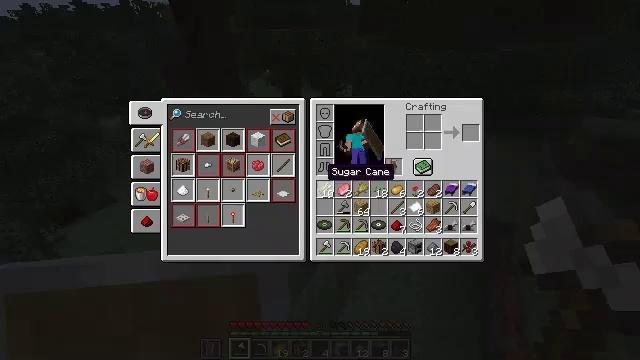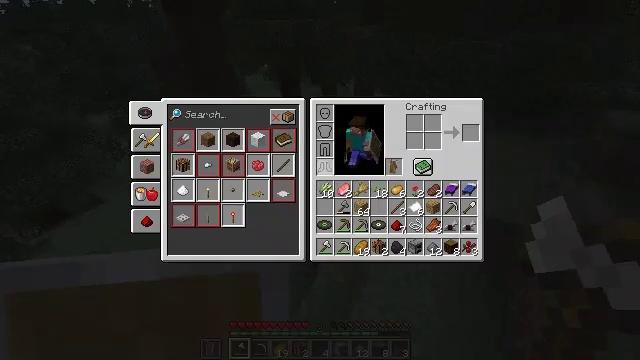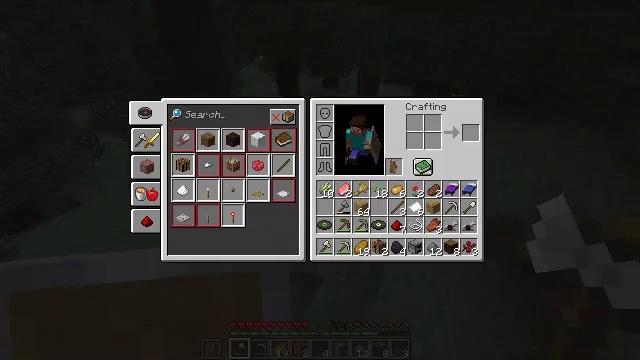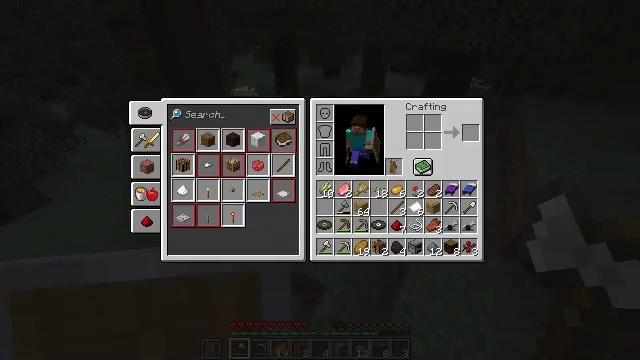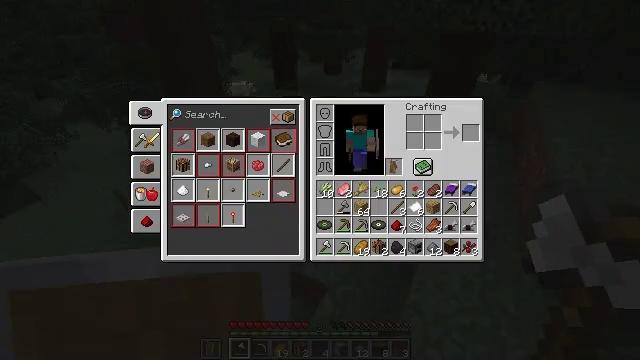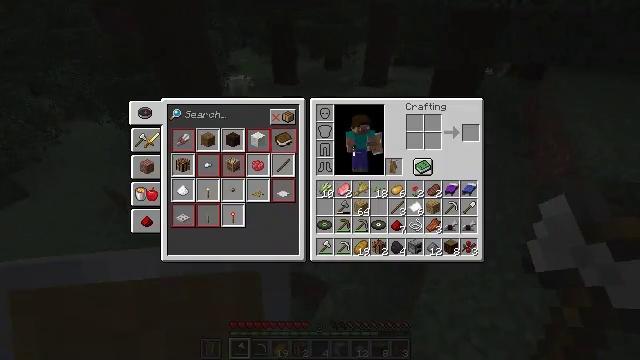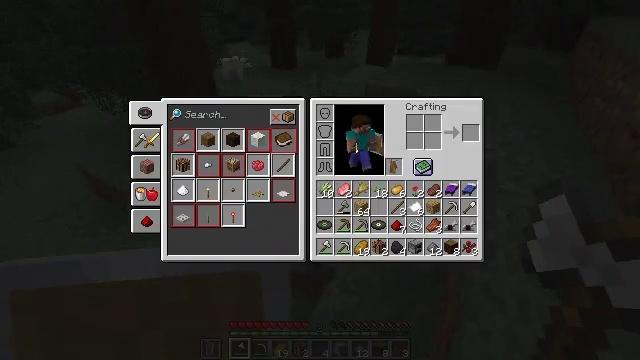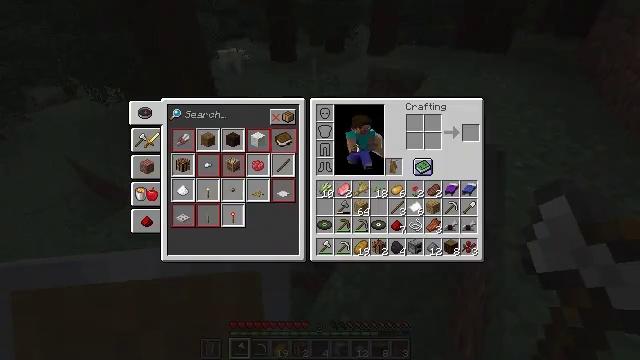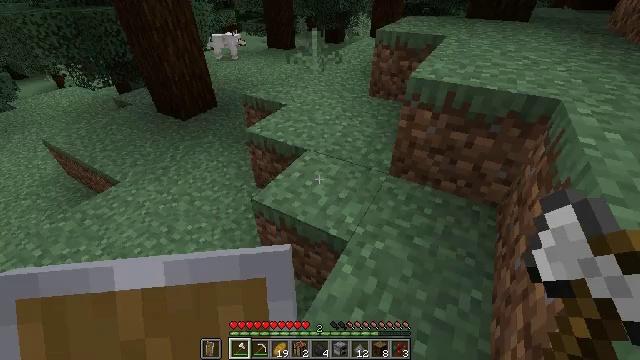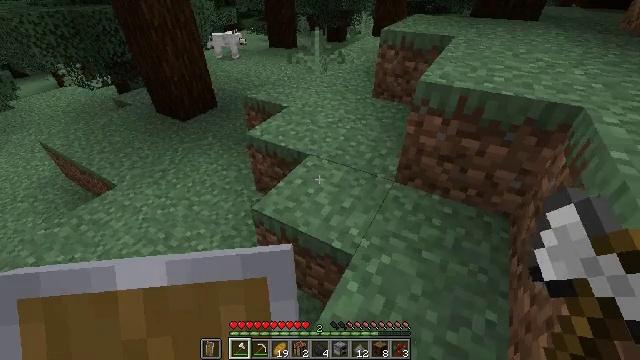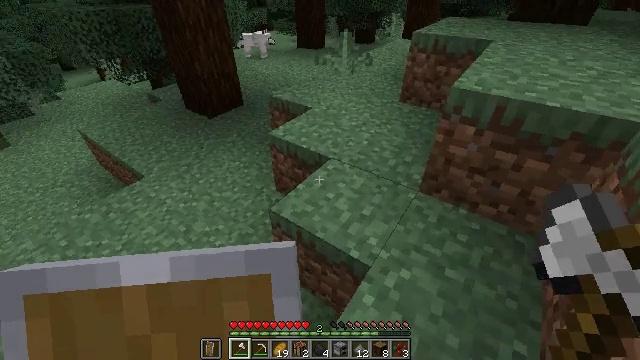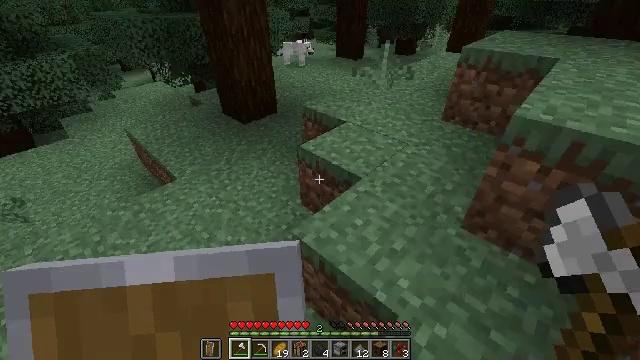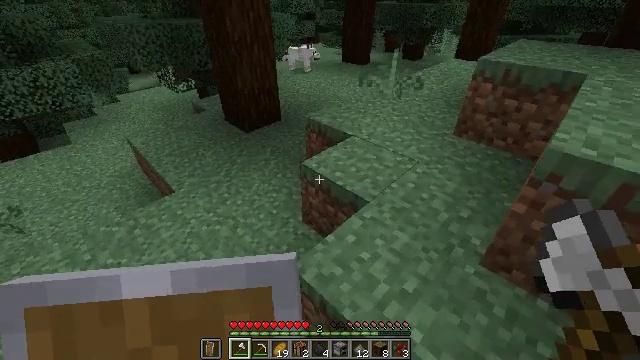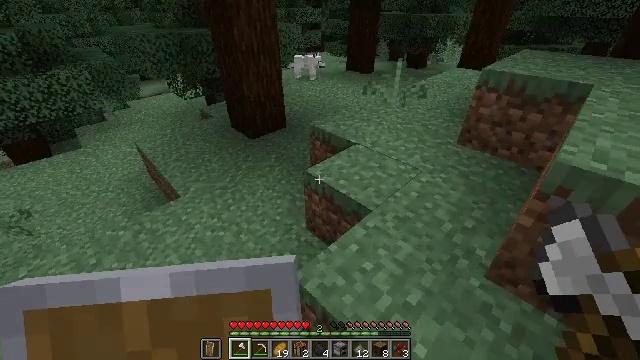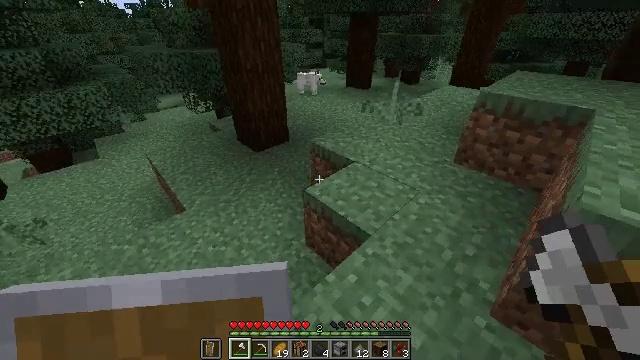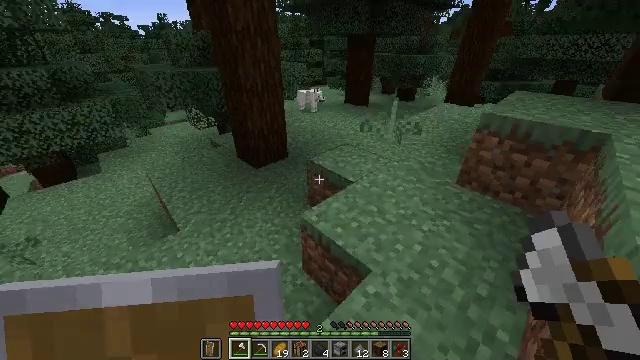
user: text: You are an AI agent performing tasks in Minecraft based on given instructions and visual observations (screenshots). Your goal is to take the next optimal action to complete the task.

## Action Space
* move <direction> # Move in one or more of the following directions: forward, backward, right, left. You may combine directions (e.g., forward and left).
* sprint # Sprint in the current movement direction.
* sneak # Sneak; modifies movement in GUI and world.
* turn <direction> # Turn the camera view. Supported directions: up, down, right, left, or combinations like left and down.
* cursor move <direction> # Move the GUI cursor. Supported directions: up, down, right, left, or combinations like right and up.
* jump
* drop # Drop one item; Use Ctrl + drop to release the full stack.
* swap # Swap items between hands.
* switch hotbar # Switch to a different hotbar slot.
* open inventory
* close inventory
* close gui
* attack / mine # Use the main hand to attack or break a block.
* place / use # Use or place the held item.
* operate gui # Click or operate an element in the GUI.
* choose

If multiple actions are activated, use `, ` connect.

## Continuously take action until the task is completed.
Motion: motion action
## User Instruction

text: Gather sweet berries from the bush.
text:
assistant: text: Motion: move forward, open inventory
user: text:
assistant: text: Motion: move forward, cursor move right and up, open inventory
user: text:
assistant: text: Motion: cursor move right
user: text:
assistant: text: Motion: cursor move right
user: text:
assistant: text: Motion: cursor move right
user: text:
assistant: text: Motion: cursor move right
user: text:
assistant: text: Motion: cursor move down
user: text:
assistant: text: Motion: close inventory
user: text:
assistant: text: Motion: close inventory
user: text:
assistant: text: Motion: move forward, turn left, close inventory
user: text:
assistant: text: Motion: move forward, turn left and up
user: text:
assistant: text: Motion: move forward, sprint, turn left
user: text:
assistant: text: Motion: move forward, sprint, turn left and up
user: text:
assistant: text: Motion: move forward, sprint
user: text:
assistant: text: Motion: move forward, sprint, turn up
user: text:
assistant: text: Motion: move forward, sprint, turn right and up
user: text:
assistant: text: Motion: move forward, sprint, turn right and up
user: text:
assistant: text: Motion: move forward, sprint, turn right and up, jump
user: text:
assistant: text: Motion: move forward, sprint, turn right and up, jump
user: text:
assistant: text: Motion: move forward, sprint, turn right and up, jump
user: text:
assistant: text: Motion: move forward, sprint, turn right and up, jump
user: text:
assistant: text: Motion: move forward, sprint, turn right, jump, open inventory
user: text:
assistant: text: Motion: move forward, sprint, cursor move right, jump, open inventory
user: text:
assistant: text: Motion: move forward, cursor move right, open inventory
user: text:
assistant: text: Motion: cursor move right and down
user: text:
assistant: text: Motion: cursor move right
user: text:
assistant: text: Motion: no_op
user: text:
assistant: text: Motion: no_op
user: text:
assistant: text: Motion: cursor move down
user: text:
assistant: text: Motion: cursor move down